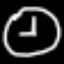
Label: clock